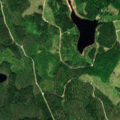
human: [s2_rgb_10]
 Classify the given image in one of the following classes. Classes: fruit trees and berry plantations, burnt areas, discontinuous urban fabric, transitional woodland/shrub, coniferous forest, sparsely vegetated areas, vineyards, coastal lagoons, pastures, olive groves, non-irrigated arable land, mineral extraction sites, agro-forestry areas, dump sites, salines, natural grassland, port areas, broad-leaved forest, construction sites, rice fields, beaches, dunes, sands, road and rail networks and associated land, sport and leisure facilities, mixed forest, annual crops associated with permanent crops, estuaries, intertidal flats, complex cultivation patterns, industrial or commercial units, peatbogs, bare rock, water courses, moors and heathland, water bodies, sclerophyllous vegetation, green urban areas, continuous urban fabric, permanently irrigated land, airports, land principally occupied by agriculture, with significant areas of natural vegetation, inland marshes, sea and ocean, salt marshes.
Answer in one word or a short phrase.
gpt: coniferous forest, mixed forest, transitional woodland/shrub